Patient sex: M
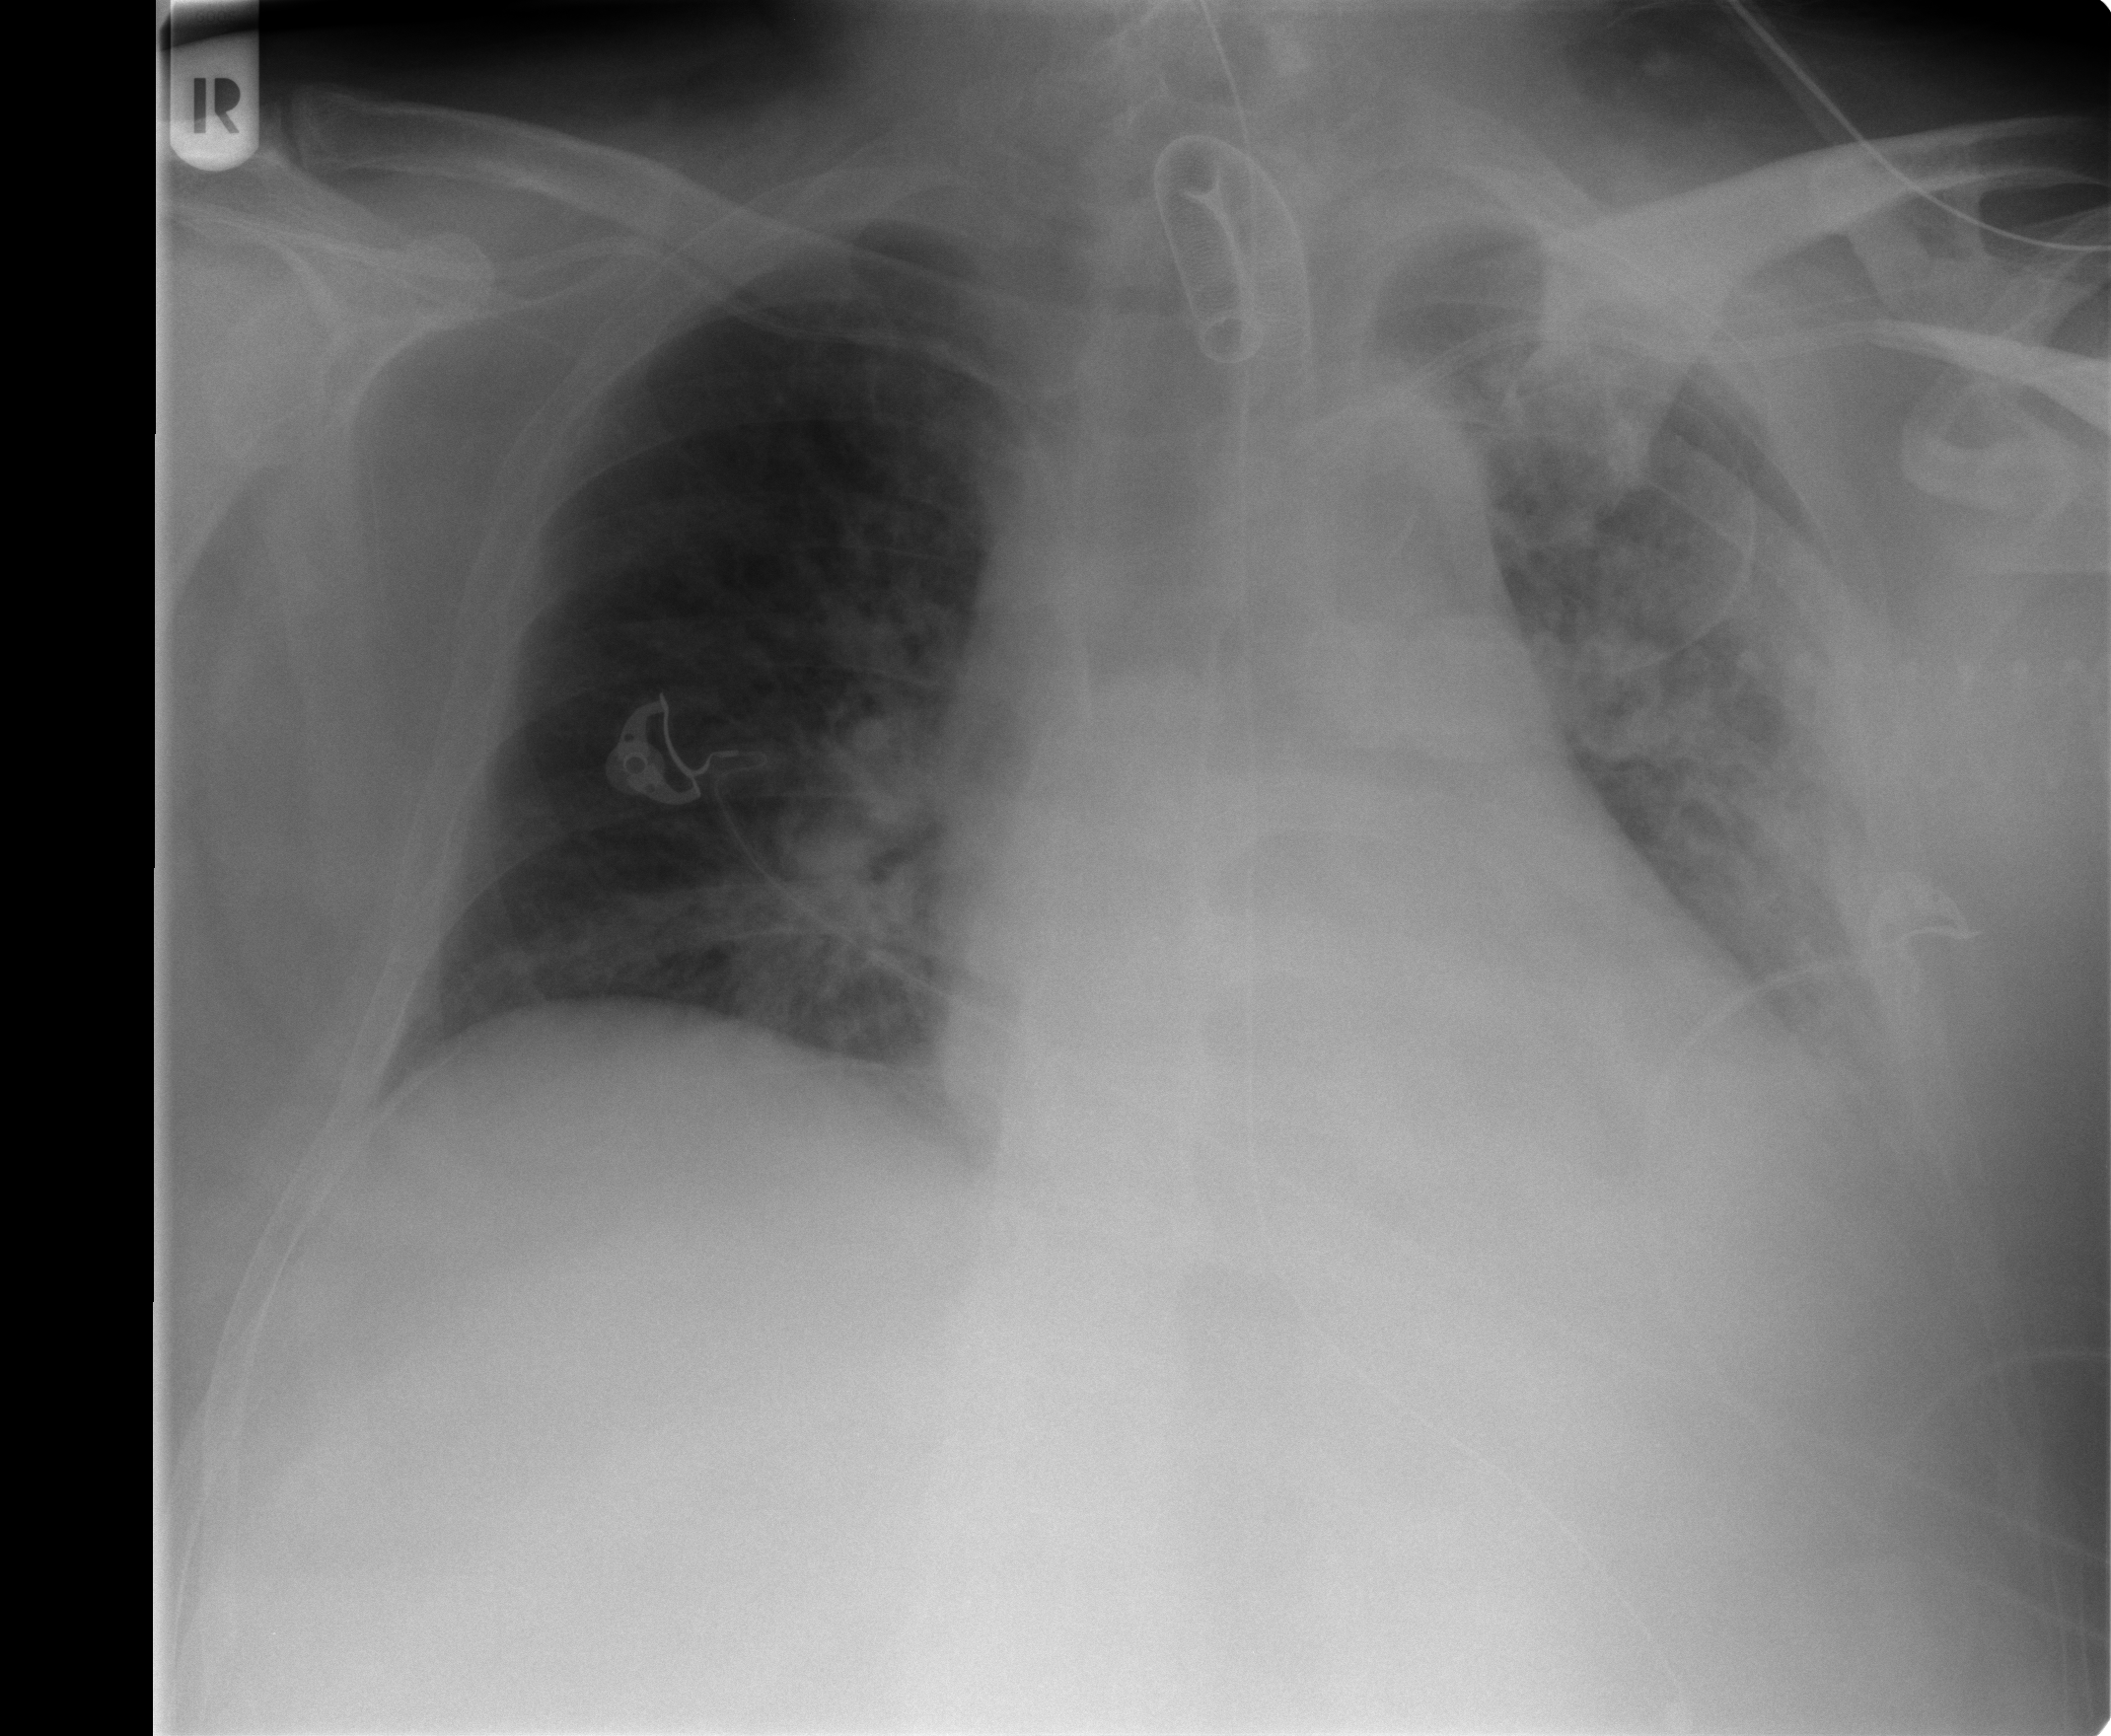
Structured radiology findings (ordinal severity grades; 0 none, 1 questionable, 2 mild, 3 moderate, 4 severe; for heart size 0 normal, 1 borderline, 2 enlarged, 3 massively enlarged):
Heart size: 2
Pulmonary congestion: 2
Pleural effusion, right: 0
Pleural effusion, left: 1
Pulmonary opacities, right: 2
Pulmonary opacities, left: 2
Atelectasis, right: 2
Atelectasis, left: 2